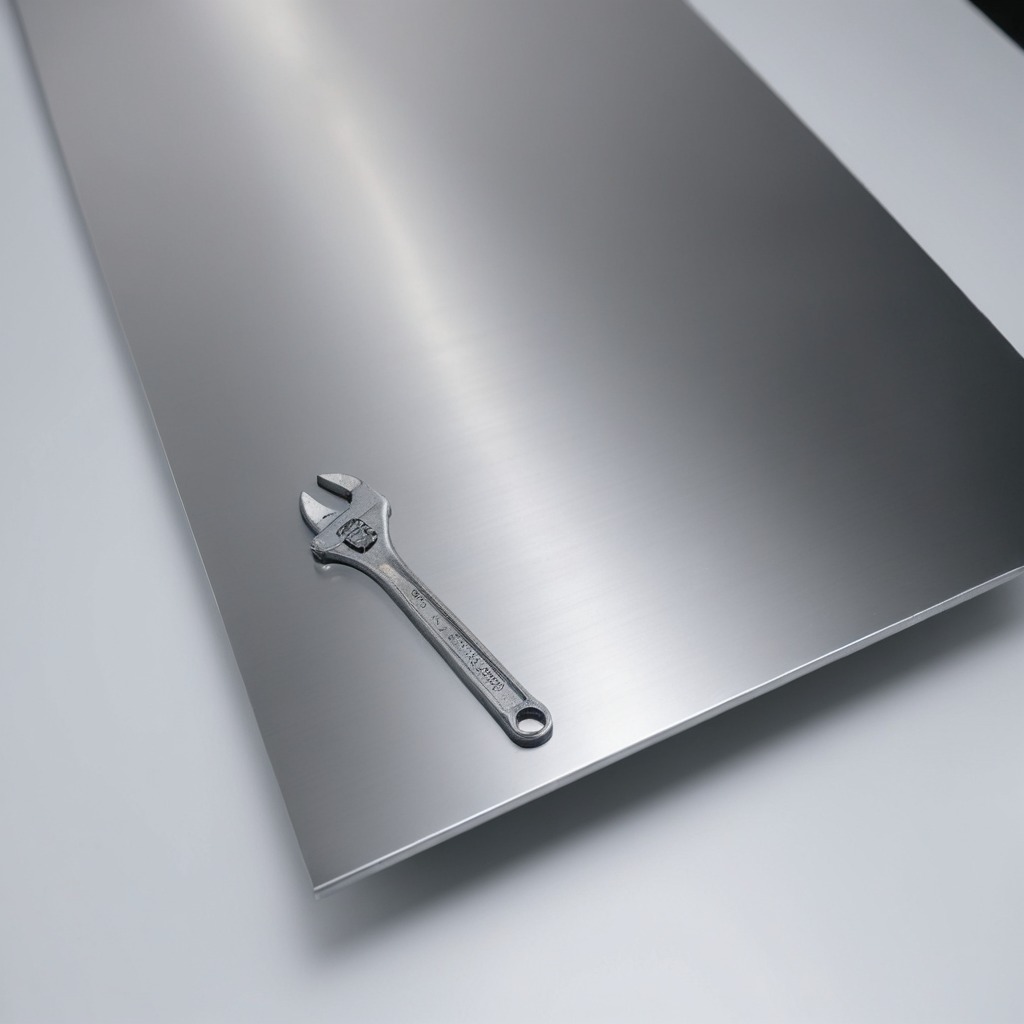
An wrench is lying on the stainless steel table in a high-end prototyping lab.